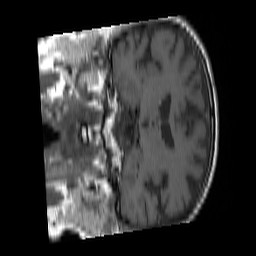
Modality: T1w
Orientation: coronal
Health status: ill
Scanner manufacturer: siemens
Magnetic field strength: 1.5 T
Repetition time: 0.477 s
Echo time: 0.0082 s